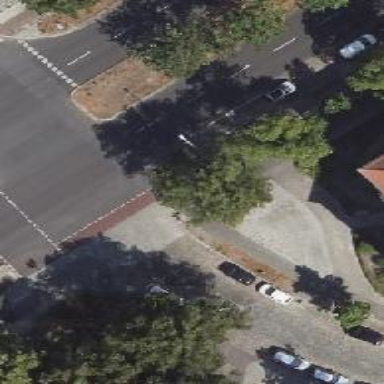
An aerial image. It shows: Residential road with sett surface on the right sidewalk.